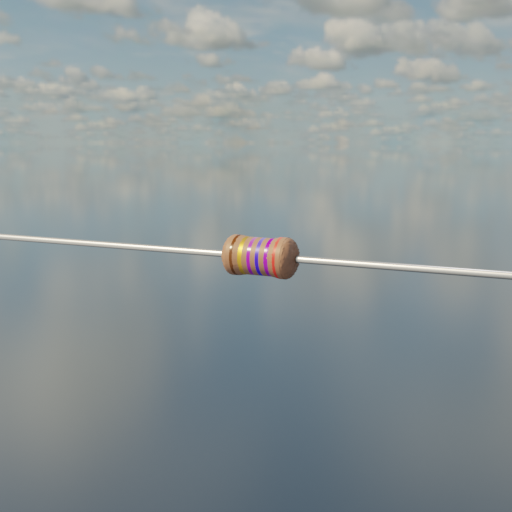
Resistor colour bands (in order): brown, gold, violet, blue, violet, red